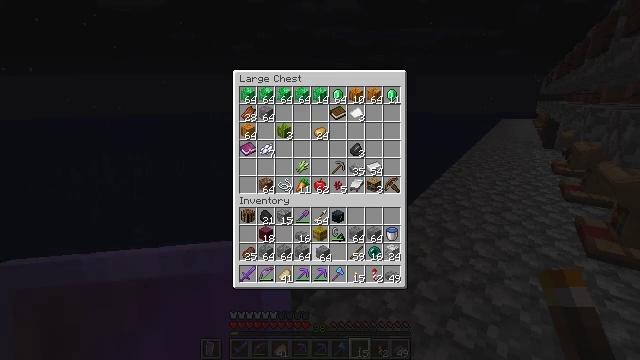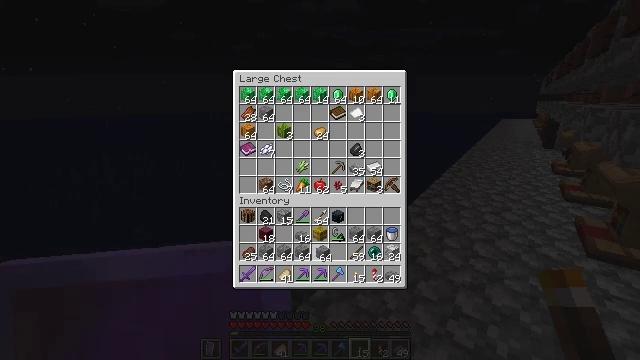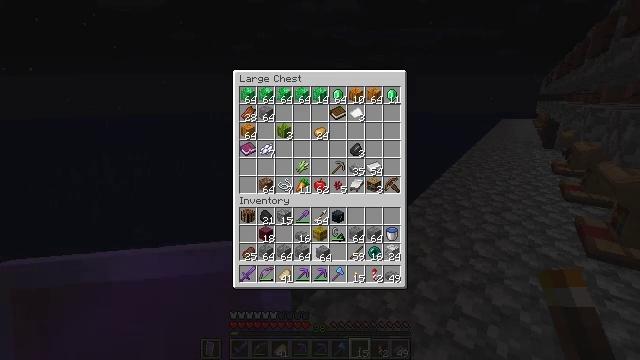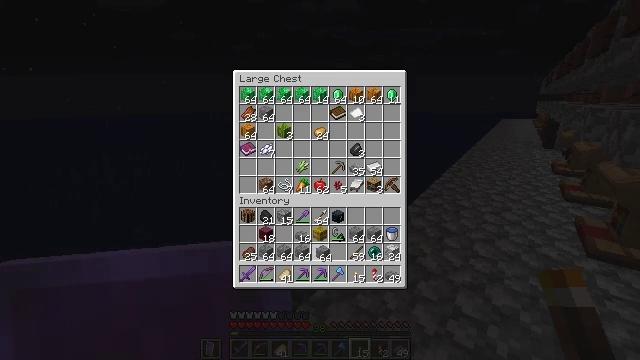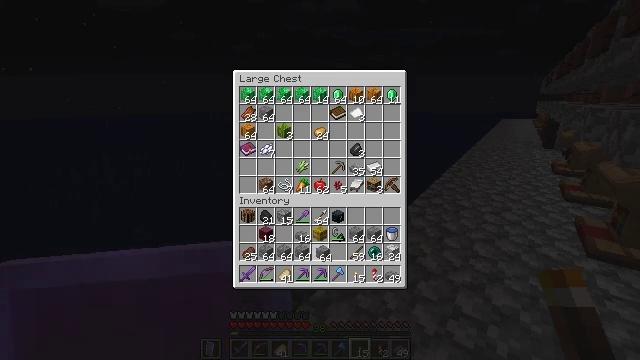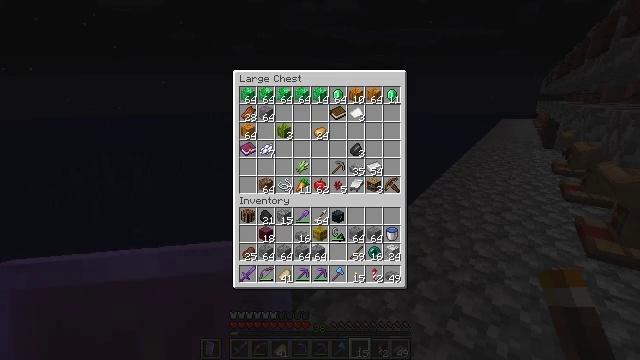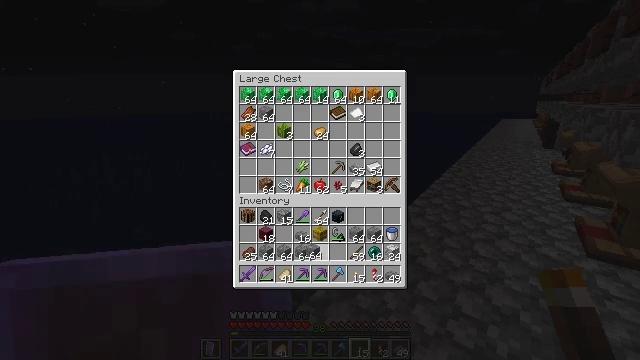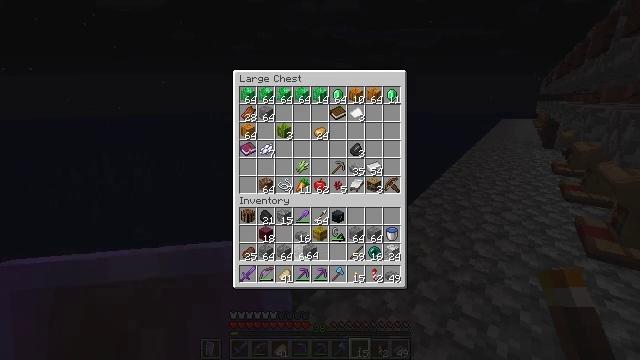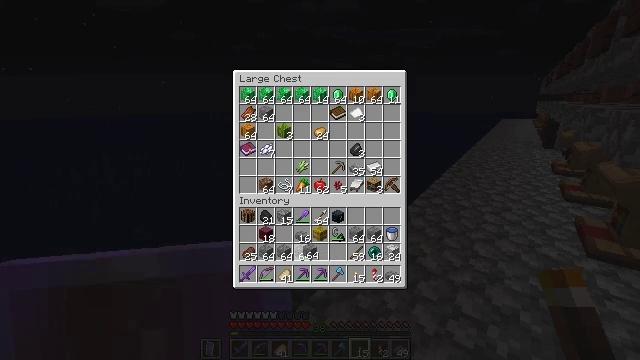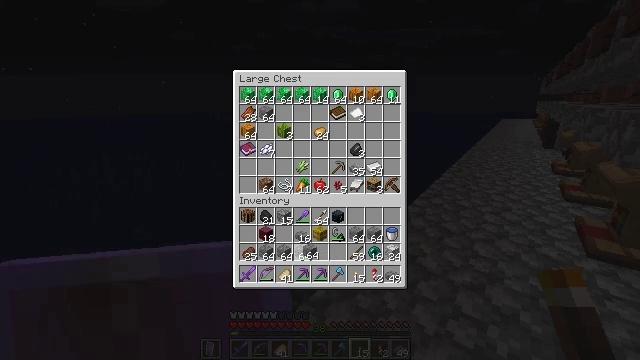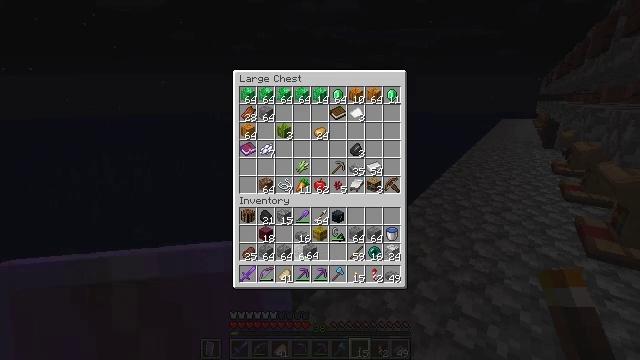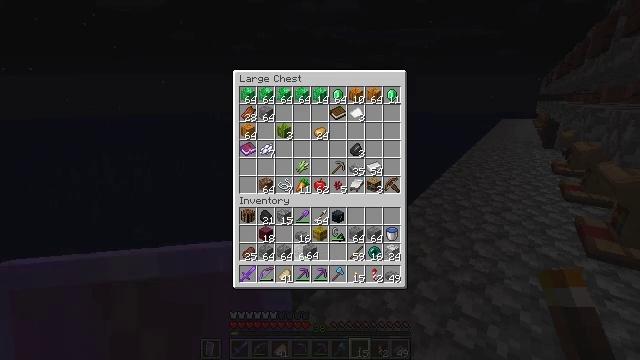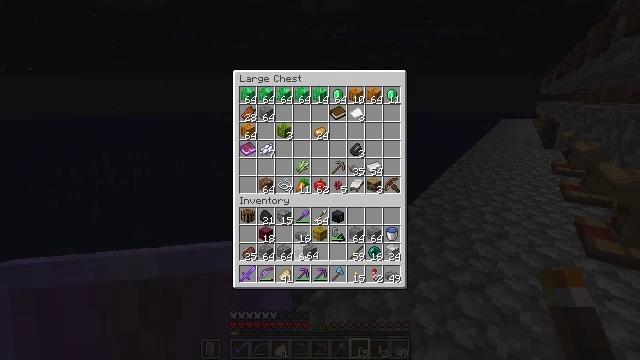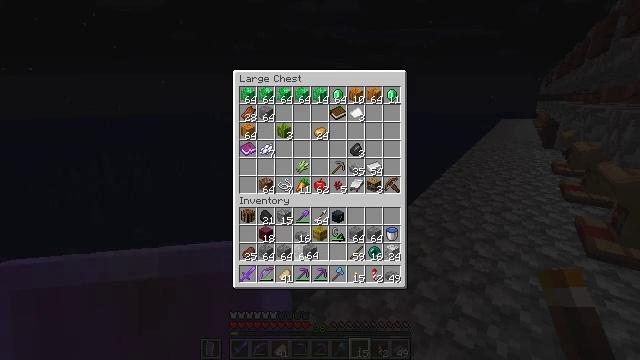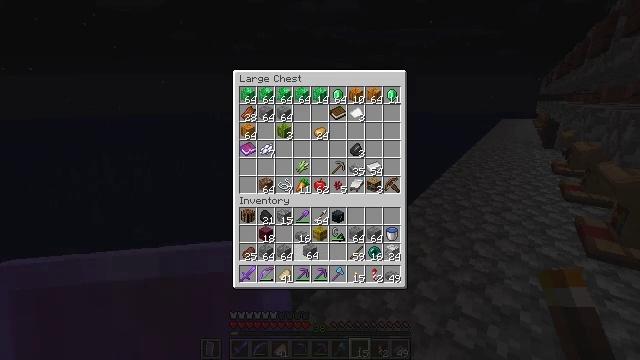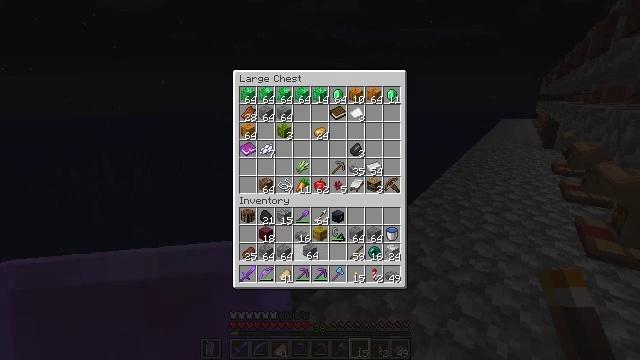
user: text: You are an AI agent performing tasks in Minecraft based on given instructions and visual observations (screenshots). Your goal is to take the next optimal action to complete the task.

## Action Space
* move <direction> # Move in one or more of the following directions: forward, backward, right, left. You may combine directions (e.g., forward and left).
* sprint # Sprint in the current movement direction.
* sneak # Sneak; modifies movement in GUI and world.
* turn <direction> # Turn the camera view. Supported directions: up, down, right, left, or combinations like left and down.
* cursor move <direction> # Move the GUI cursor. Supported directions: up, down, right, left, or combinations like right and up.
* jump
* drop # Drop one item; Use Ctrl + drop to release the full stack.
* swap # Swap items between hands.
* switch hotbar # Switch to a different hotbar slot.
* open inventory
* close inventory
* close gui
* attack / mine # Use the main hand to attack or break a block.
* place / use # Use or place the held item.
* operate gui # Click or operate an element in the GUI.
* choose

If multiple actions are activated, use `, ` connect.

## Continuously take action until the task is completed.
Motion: motion action
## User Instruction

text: Hold left click to mine the cobblestone wall.
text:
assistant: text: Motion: sneak
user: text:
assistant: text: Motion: sneak
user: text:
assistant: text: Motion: sneak
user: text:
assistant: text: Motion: sneak
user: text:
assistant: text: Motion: sneak
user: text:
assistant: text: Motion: no_op
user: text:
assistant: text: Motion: no_op
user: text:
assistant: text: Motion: no_op
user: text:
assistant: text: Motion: no_op
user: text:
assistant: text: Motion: sneak
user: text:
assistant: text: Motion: sneak, attack / mine
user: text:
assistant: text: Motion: sneak, attack / mine
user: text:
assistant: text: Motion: sneak, attack / mine
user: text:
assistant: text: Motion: sneak
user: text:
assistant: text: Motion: sneak, attack / mine
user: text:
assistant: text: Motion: sneak, attack / mine
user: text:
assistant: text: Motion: sneak, attack / mine
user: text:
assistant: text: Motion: sneak
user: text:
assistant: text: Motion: sneak
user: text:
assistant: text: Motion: sneak
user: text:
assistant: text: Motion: sneak
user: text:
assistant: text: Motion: sneak
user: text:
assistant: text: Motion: sneak
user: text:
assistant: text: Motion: sneak, turn left
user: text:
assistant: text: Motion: sneak
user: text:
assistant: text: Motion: sneak
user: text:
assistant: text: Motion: sneak
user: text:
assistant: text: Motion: no_op
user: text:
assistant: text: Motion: no_op
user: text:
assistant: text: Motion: no_op